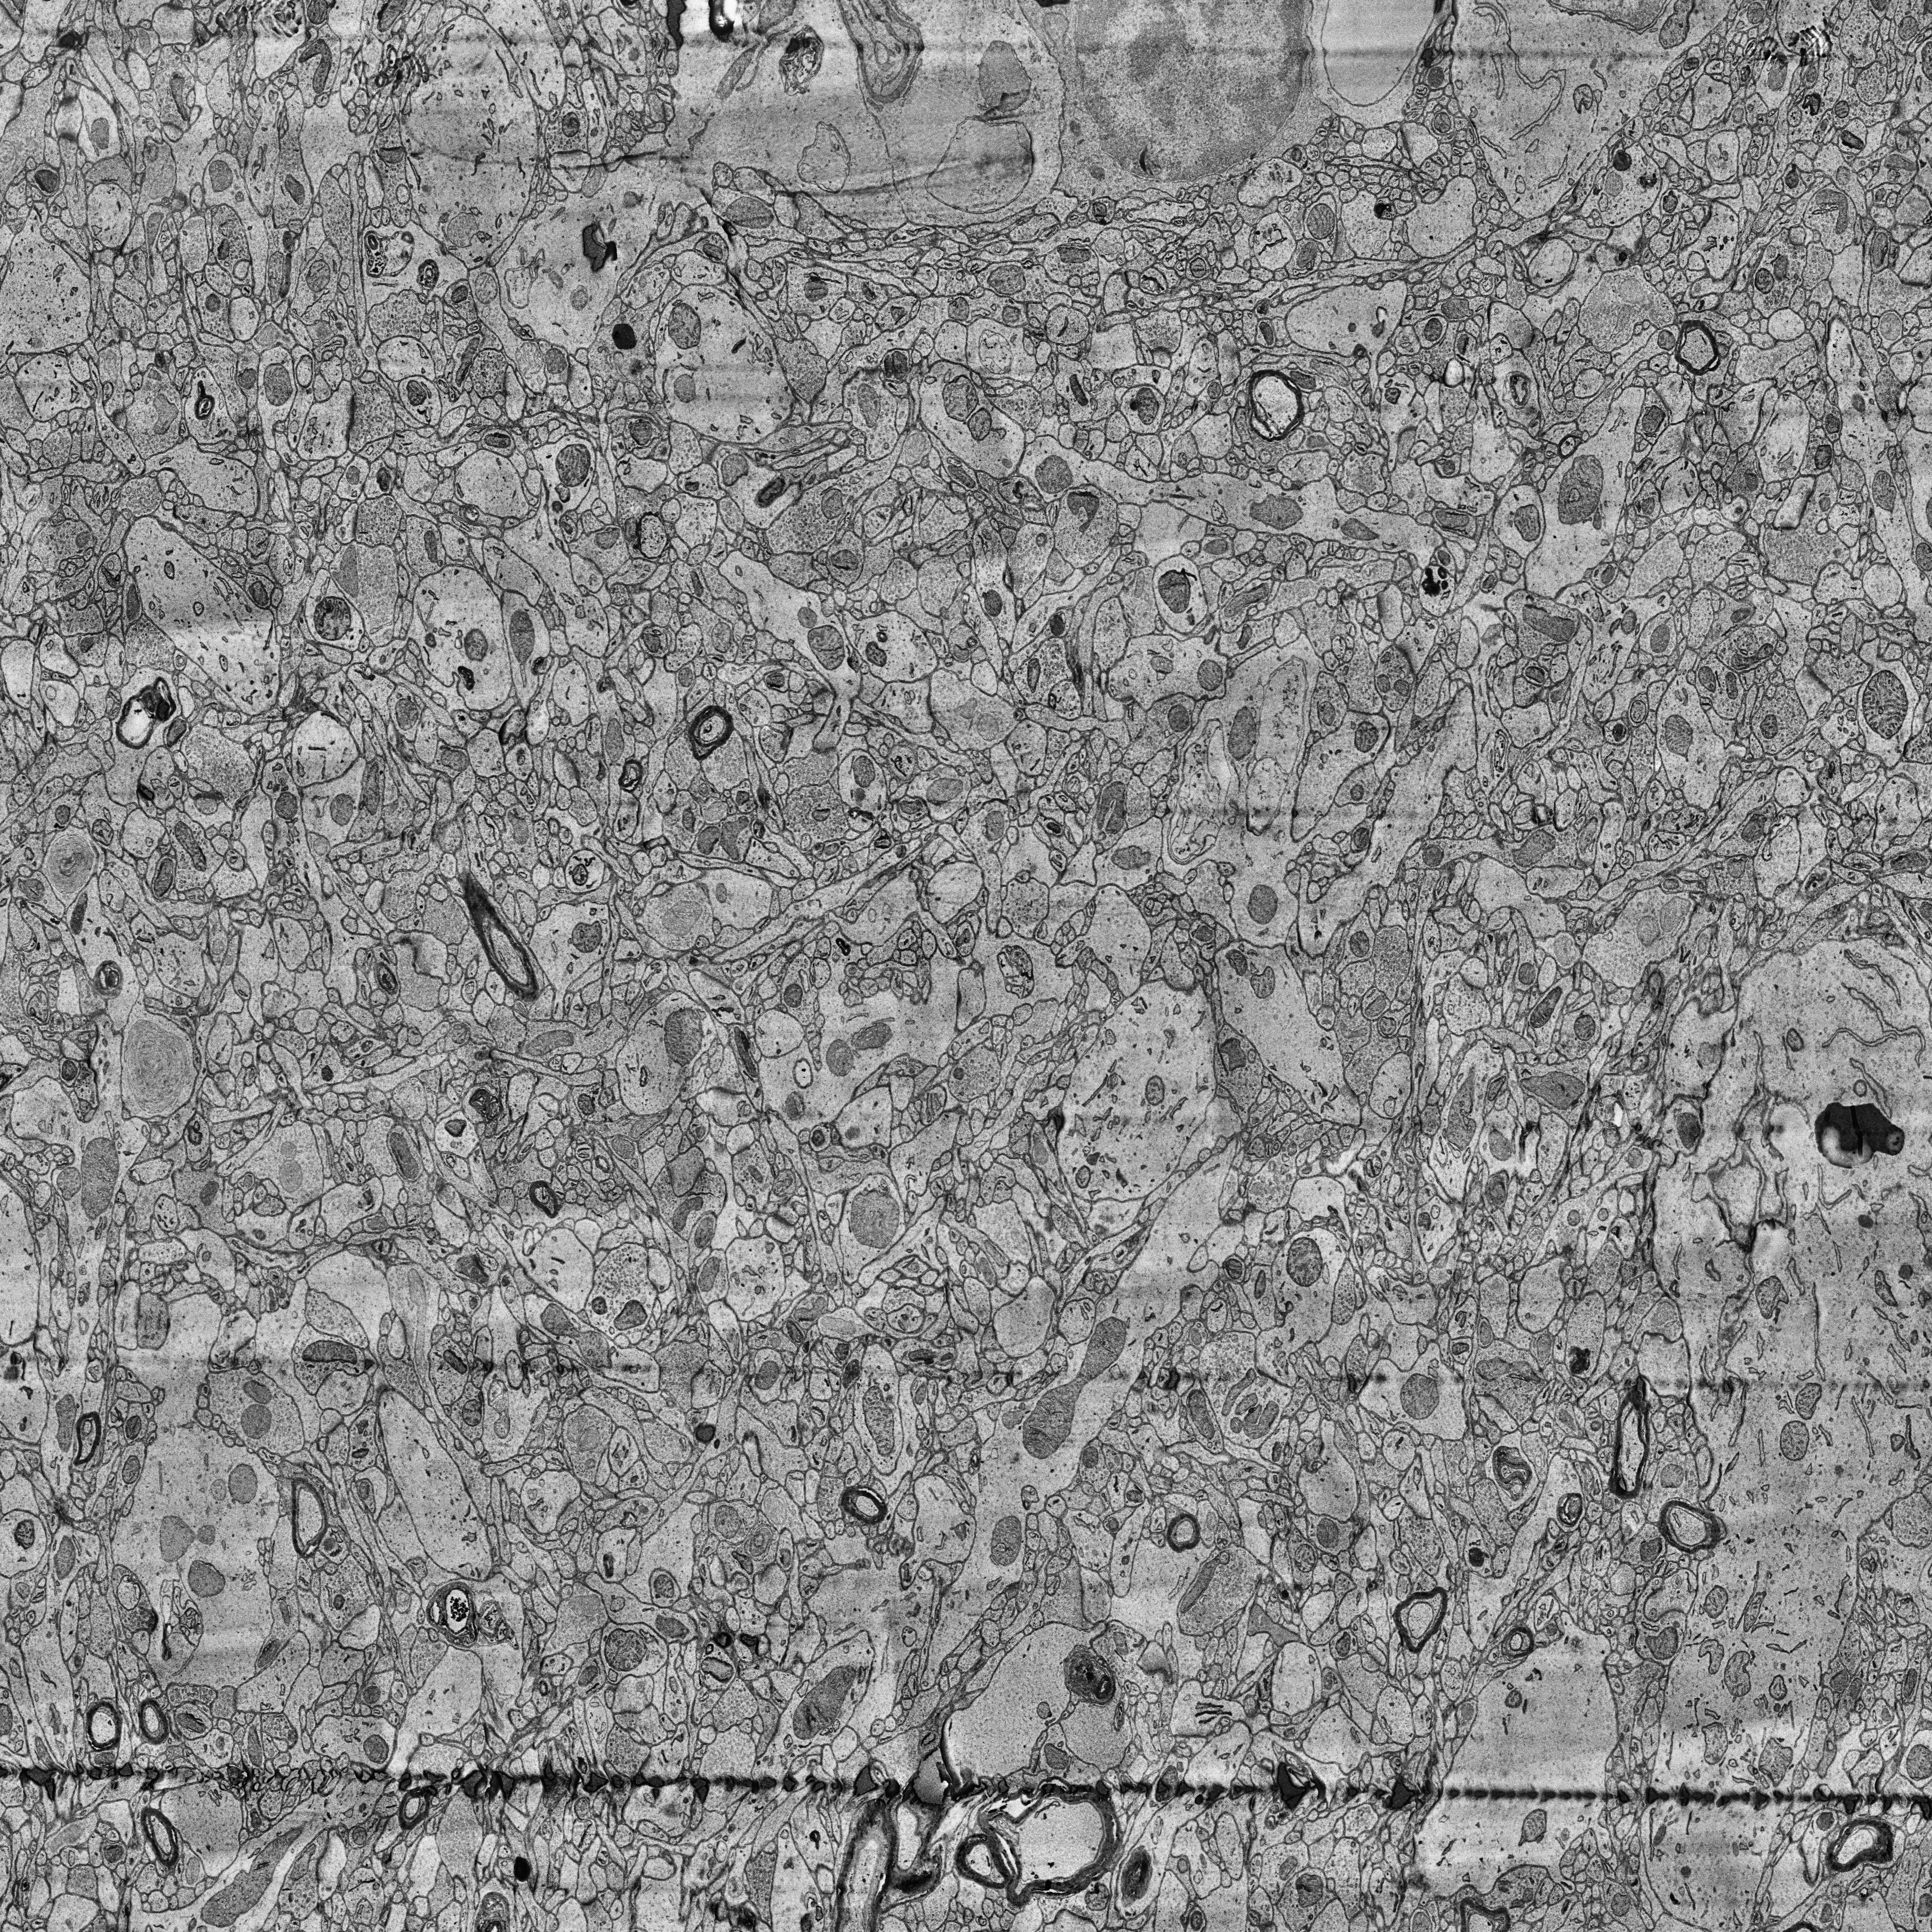
Electron microscopy slice of human cortex tissue
Slice depth (z): 163
Mitochondria instances in slice: 484